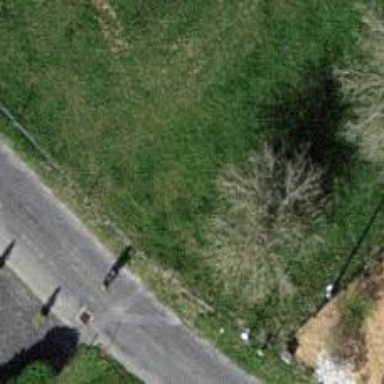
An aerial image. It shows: Bus stop along the road.